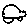
Label: car